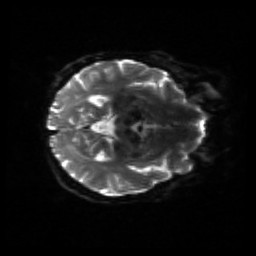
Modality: sbref
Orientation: axial
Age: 67
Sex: male
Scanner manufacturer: siemens
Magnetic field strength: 3 T
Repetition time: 4.71 s
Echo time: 0.0906 s